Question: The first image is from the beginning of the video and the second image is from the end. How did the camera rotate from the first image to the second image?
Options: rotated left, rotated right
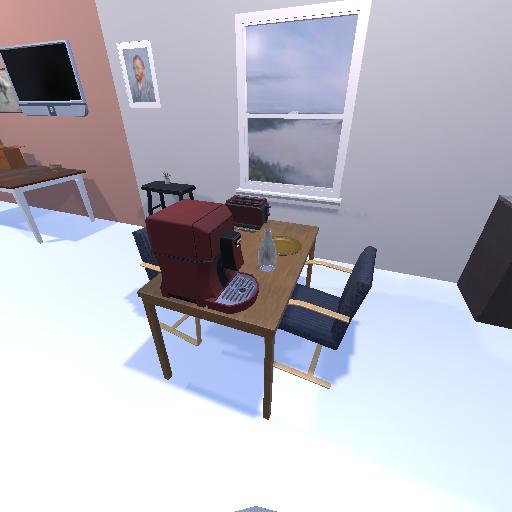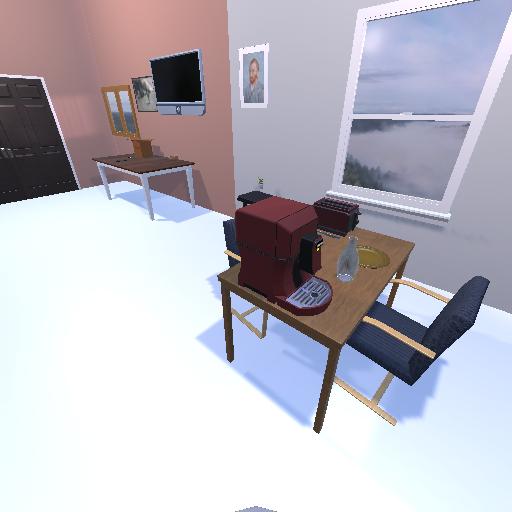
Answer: rotated left